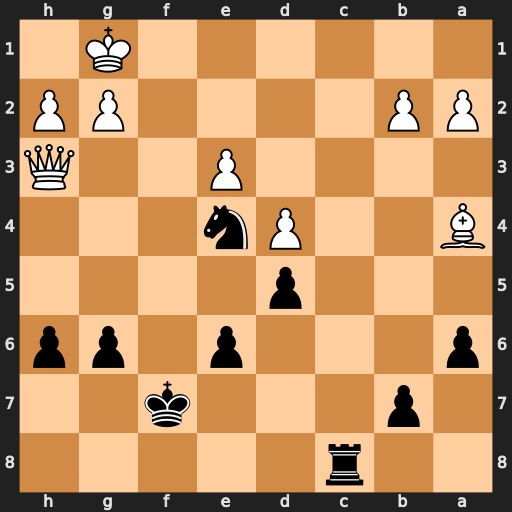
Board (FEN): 2r5/1p3k2/p3p1pp/3p4/B2Pn3/4P2Q/PP4PP/6K1
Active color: b
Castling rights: -
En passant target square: -
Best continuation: Rc1+ Bd1 Rxd1#